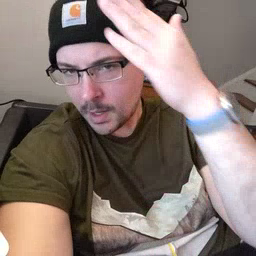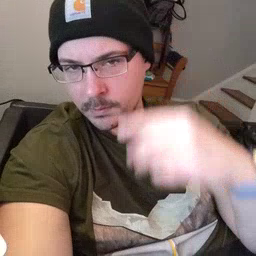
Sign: hat